Field crop: maize
Growth stage: 1
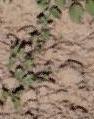
Species: convolvulus